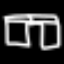
Label: pants